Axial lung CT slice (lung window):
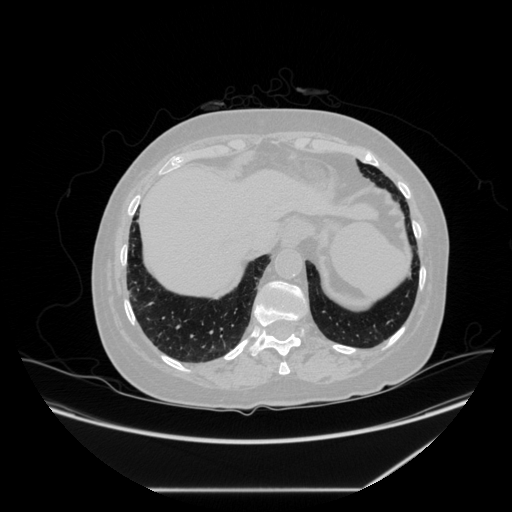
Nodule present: no